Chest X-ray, AP view. Patient: 18 years old, sex F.
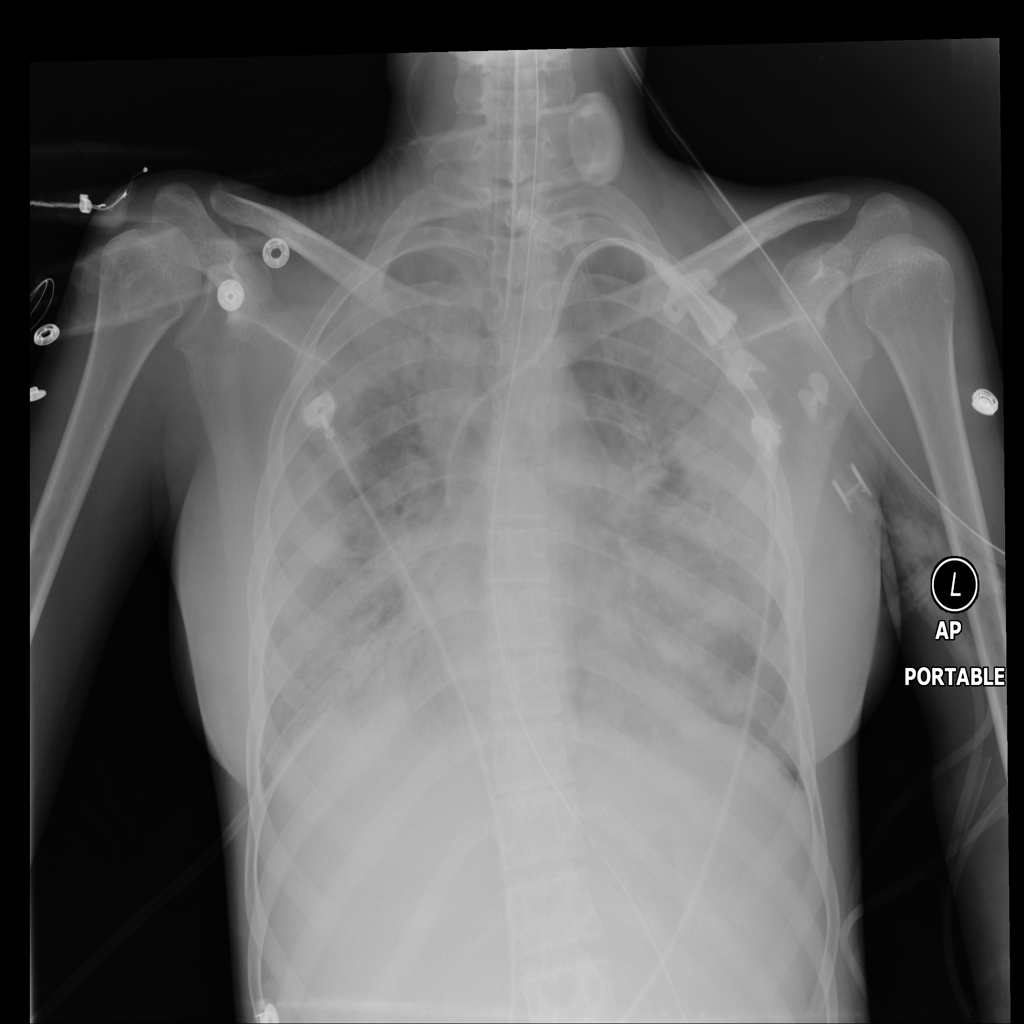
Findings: Infiltration